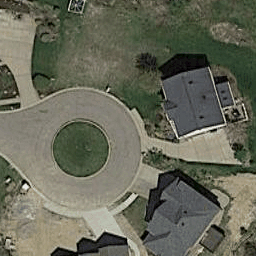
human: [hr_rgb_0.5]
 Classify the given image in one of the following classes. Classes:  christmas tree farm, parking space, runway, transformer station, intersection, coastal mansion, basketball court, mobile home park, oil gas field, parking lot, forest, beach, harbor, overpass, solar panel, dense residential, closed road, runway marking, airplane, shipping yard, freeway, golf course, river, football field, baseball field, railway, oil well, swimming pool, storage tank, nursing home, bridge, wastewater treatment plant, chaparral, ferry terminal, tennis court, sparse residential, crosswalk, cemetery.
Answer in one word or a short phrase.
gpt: closed road